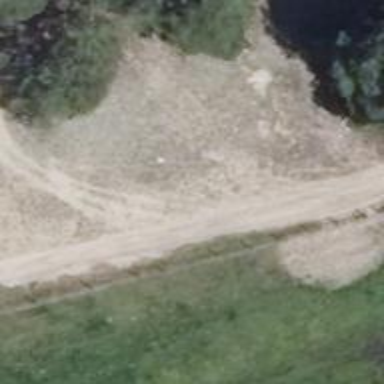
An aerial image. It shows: Sandy track road with grade4 tracktype.